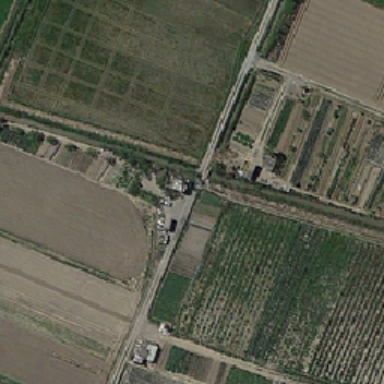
The wild road is part of the farmland .